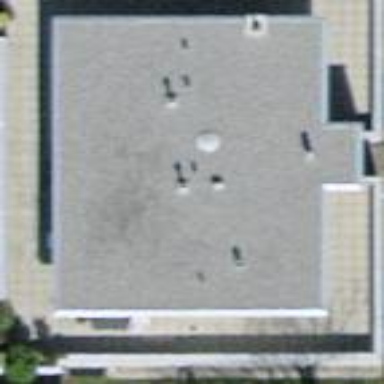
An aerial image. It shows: Flat roofed building.